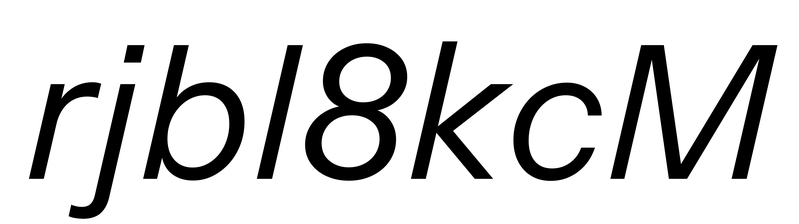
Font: InstrumentSans-Italic_Italic